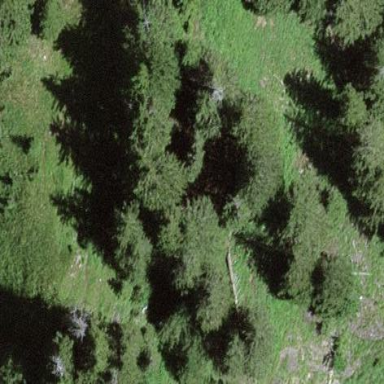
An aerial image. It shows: Forest area.